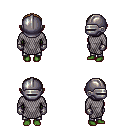
a pixel art fantasy rpg character, female body template, orc, green skin, chain mail, metal pants, blonde plain hairstyle, metal helm, metal gloves, four views (front, back, left, right), 2x2 character sprite sheet, small pixel art, hard edges, no anti-aliasing